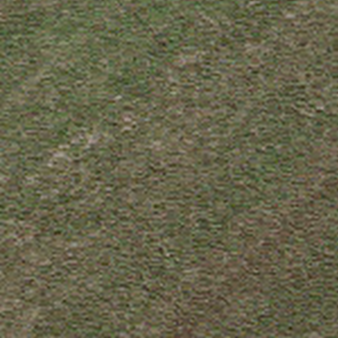
Label: other